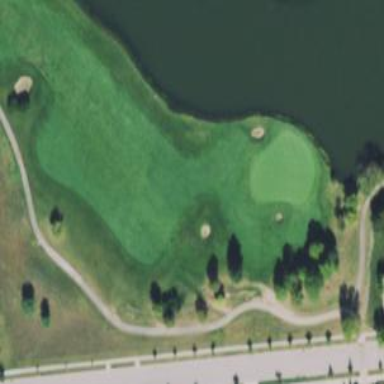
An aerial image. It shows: Golf hole.